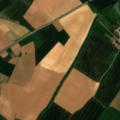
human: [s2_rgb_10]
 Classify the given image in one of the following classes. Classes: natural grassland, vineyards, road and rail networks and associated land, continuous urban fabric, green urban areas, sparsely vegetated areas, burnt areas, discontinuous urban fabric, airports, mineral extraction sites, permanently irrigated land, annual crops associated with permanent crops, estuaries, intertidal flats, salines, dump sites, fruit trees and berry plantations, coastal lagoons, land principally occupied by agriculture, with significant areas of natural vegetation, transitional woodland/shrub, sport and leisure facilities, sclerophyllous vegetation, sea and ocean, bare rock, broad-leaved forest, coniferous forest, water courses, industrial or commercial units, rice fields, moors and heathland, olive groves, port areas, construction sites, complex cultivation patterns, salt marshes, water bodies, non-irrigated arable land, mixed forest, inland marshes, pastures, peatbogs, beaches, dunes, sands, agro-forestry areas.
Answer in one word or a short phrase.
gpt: non-irrigated arable land